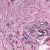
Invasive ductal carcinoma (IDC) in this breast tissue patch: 0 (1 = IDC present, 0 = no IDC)